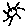
Label: sun